Interaction volume radius: 5 \u00c5
Interaction volume height: 10 \u00c5
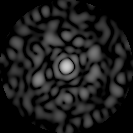
Disorder parameter: 0.8389